Question: I'm beginner in React-native I"m making an form which can be editable if user click on item it will redirect to form where its previous value will be there and he can edit it and save it.
'''
constructor(props) {
super(props);
this.state = {
ProjectId:'',
ProjectName:'',
Items:[{
Item_Description:'',
Specification:"",
QtyReq:'',
Unit:"",
ItemId:"",
QtyUnit:'',
searchedForm:[]
}],
};
}
'''
getting all the value from api and setting the state
'''
componentDidMount = () => {
const { indent } = this.props;
this.props.getStockItems()
this.props.getSites()
this.setState({
ProjectId:indent.ProjectId,
ProjectName:indent.ProjectName,
})
//maping through Items because i have array of item you can see in state
indent.Items.map((item,newindex) => {
this.setState({
Items:[{
Item_Description:item.Item,
Specification:item.Specification,
QtyReq:item.QtyReq,
Unit:item.Unit,
ItemId:item.ItemId,
QtyUnit:item.QtyUnit,
searchedForm:[]
}],
})
})
};
'''
onChnage Text
'''
onItemDescriptionChange = (text, index) => {
const { stocks } = this.props.indents;
var searchedForm = stocks.filter(function(stock) {
return stock.Item.toLowerCase().indexOf(text.toLowerCase()) > -1;
});
const existingItems = this.state.Items.map(fields => ({...fields}))
let targetField = {...existingItems[index]}
targetField.Item_Description = text
targetField.searchedForm = searchedForm
existingItems[index] = targetField
this.setState({ Items: existingItems})
}
onQuantityChange = (text, index) => {
const existingItems = this.state.Items.map(fields => ({...fields}))
let targetField = {...existingItems[index]}
targetField.QtyReq = text
existingItems[index] = targetField
this.setState({Items: existingItems})
}
onSpecificationChange = (text, index) => {
const existingItems = this.state.Items.map(fields => ({...fields}))
let targetField = {...existingItems[index]}
targetField.Specification = text
existingItems[index] = targetField
debugger
this.setState({Items: existingItems})
}
itemSelect = (item,index) => {
const existingItems = this.state.Items.map(fields => ({...fields}))
let targetField = {...existingItems[index]}
targetField.Item_Description = item.Item
targetField.Unit = item.Unit
targetField.QtyUnit = item.UnitId
targetField.ItemId = item.ItemId
targetField.searchedForm = []
existingItems[index] = targetField
this.setState({ Items:existingItems})
console.log("hello" + " " + item.Item + " " + index);
}
onsubmit = () => {
const data = {
ProjectId:this.state.ProjectId,
Items:this.state.Items
}
console.log(data)
}
'''
render
'''
render() {
const { indent } = this.props;
const newItems = (
<View >
{
this.state.Items.map((field, parentindex) => {
return(
<Card key={parentindex} >
<Block padding={[0, theme.sizes.base]} margin={[theme.sizes.base,0]}>
<Block>
<Input
label="Item Description"
style={[styles.input]}
defaultValue={field.Item_Description}
onChangeText={(text) => this.onItemDescriptionChange(text, parentindex)}
/>
<Block padding={[0, theme.sizes.base]} >
<FlatList
data={field.searchedForm}
keyExtractor={(ItemId,index) => index.toString()}
renderItem={({item,index})=>(
<ListItem
key={index}
>
<TouchableOpacity onPress={()=>this.itemSelect(item,parentindex)}>
<Text bold>{item.Item}</Text>
</TouchableOpacity>
</ListItem>
)}
/>
</Block>
</Block>
<Block margin={[theme.sizes.base,0]}>
<Input
label="Specification"
style={[styles.input]}
defaultValue={field.Specification}
onChangeText={(text)=> this.onSpecificationChange(text, parentindex)}
/>
</Block>
<Block style={{flexDirection:"row"}}>
<Block margin={[theme.sizes.base,0]}>
<Input
label="Quantity"
style={[styles.input]}
defaultValue={'${field.QtyReq}'}
keyboardType="numeric"
onChangeText={(text)=> this.onQuantityChange(text, parentindex)}
/>
</Block>
<Block margin={[theme.sizes.base,0]}>
<Input
label="Unit"
style={[styles.input]}
defaultValue={'${field.Unit}'}
editable={false}
selectTextOnFocus={false}
/>
</Block>
</Block>
</Block>
</Card>
)
})
}
</View>
)
// })
return (
<KeyboardAvoidingView style={{flex:1, justifyContent:"center"}} behavior="padding">
<Card>
<Picker
style={{flex:1}}
selectedValue={this.state.ProjectId}
onValueChange={(ProjectId)=>this.setState({ProjectId:ProjectId})}
>
<Picker.Item key={indent.IndentId} value={this.state.ProjectId} label={this.state.ProjectName}/>
</Picker>
</Card>
<Text> hello :- {indent.IndentId} </Text>
<ScrollView>
{newItems}
<Block middle flex={0.5} margin={[0, theme.sizes.padding * 2]}>
<Button
style={styles.submitButton}
onPress={this.onsubmit}
>
<Text white bold center>Submit</Text>
</Button>
</Block>
</ScrollView>
</KeyboardAvoidingView>
)
}
}
EditIndent.propTypes = {
getStockItems: PropTypes.func.isRequired,
getSites: PropTypes.func.isRequired,
indent: PropTypes.object.isRequired,
};
const mapStateToProps = state => ({
site: state.site,
errors:state.errors,
indents: state.indent,
});
export default connect(
mapStateToProps,
{
getStockItems,
getSites,
postIndent
}
)(EditIndent);
'''
Now problem is I have 3 Items in it but it only showing me 1 Item.
Items is a array of object in Items I have 3 object but it only showing me last object
This is data which I'm getting from api. So for 3 Items there will be 3 form
'''
[
{
"IndentDate": "2019-08-17T18:17:56.17",
"ProjectName": "Infosys Panchsil Pune-(Po No-<PHONE>)",
"Items": [
{
"Item": "2 Hrs Fire Rated Interlayred Fire Glass Contraflame Door Lite -CFDL - 11 MM of Saint Gobain Make",
"Unit": "Sqmtr",
"IndentId": 5369,
"ItemId": 1115,
"Specification": "qwerty",
"QtyReq": 56,
"QtyUnit": 22,
},
{
"Item": "13Amp Adapter",
"Unit": "Nos",
"IndentId": 5369,
"ItemId": 1738,
"Specification": "rtyu",
"QtyReq": 25,
"QtyUnit": 11
},
{
"Item": "1" 3M Tape - Mirror Mounting (8.23 Meter)",
"Unit": "Roll",
"IndentId": 5369,
"ItemId": 29,
"Specification": "uuyttr",
"QtyReq": 24,
"QtyUnit": 16
}
],
"IndentId": 5369,
"ProjectId": 257,
}
]
'''
I want Forms according to Items but I'm Only getting last form

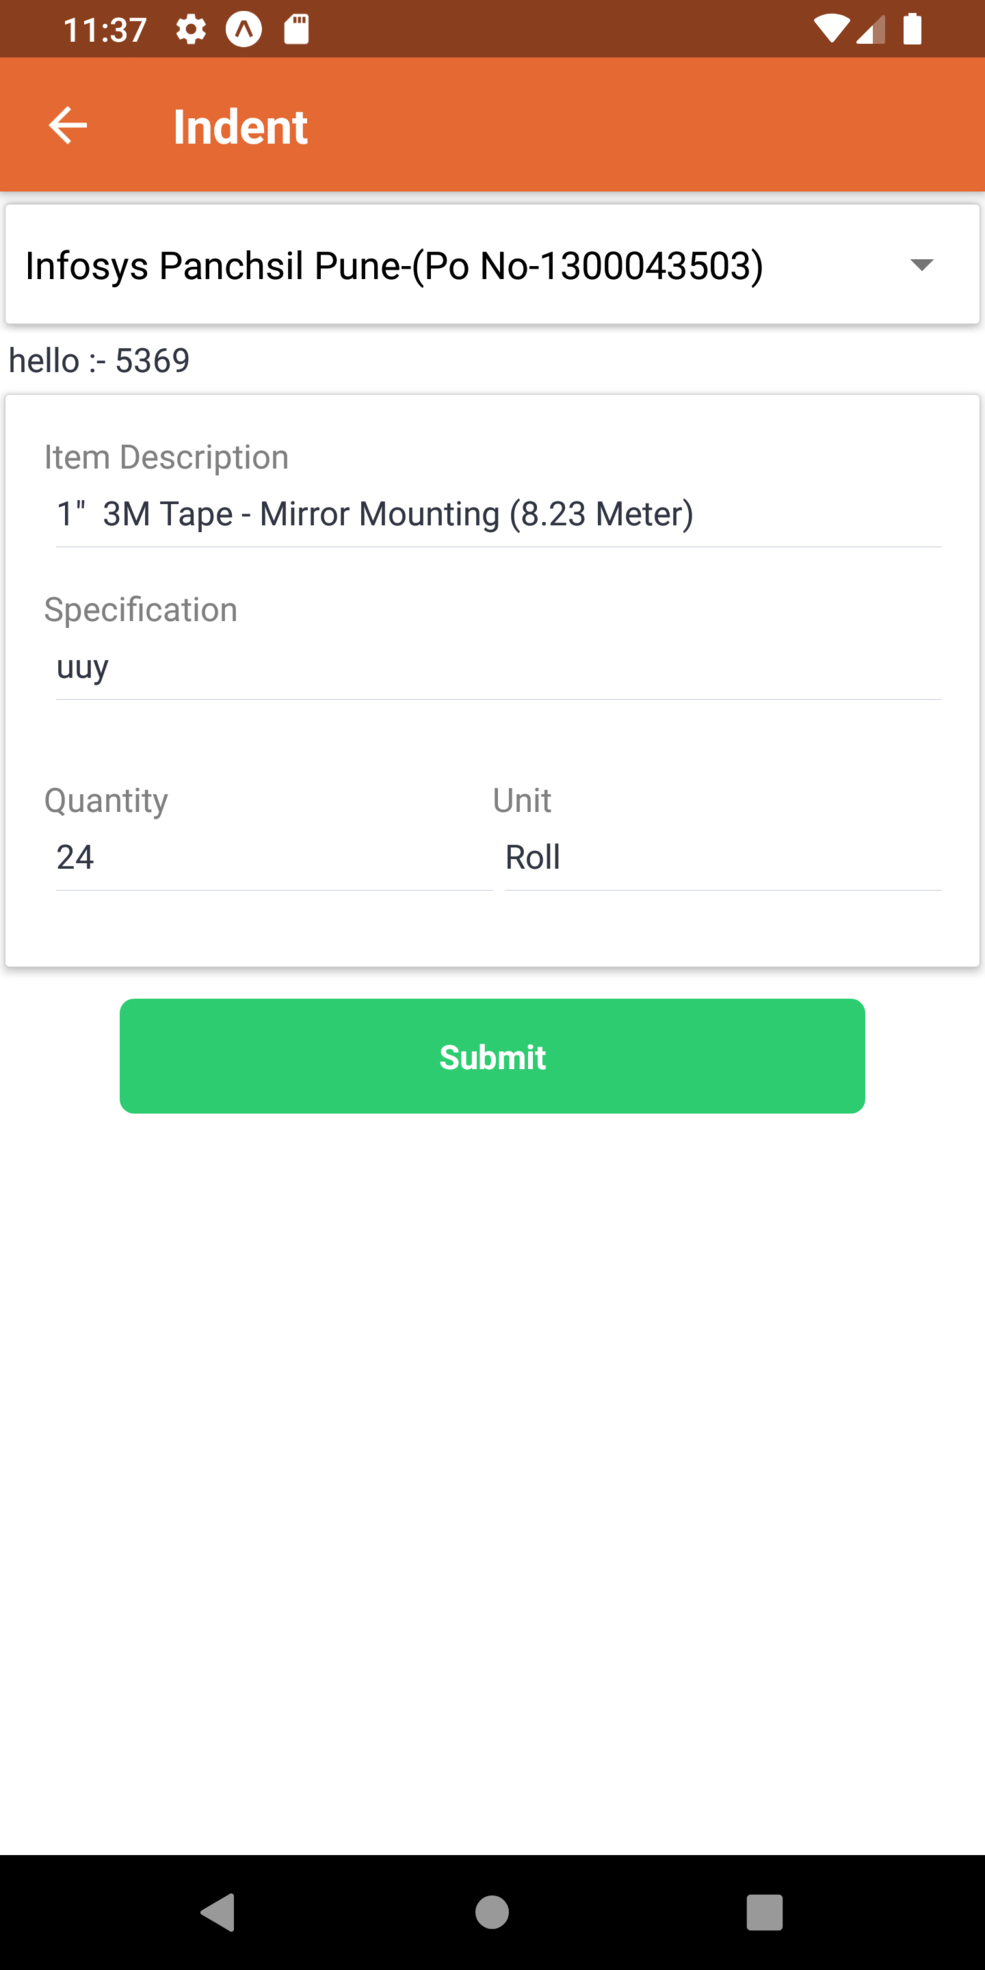
Answer: change
'''
indent.Items.map((item,newindex) => {
this.setState({
Items:[{
Item_Description:item.Item,
Specification:item.Specification,
QtyReq:item.QtyReq,
Unit:item.Unit,
ItemId:item.ItemId,
QtyUnit:item.QtyUnit,
searchedForm:[]
}],
})
})
'''
To
'''
const ItemsArray =[];
indent.Items.map((item,newindex) => {
ItemsArray.push({
Item_Description:item.Item,
Specification:item.Specification,
QtyReq:item.QtyReq,
Unit:item.Unit,
ItemId:item.ItemId,
QtyUnit:item.QtyUnit,
searchedForm:[]
});
})
this.setState({ Items:ItemsArray });
'''
Every time you call it replaces previous value to current value , so you were getting only last object.